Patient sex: F
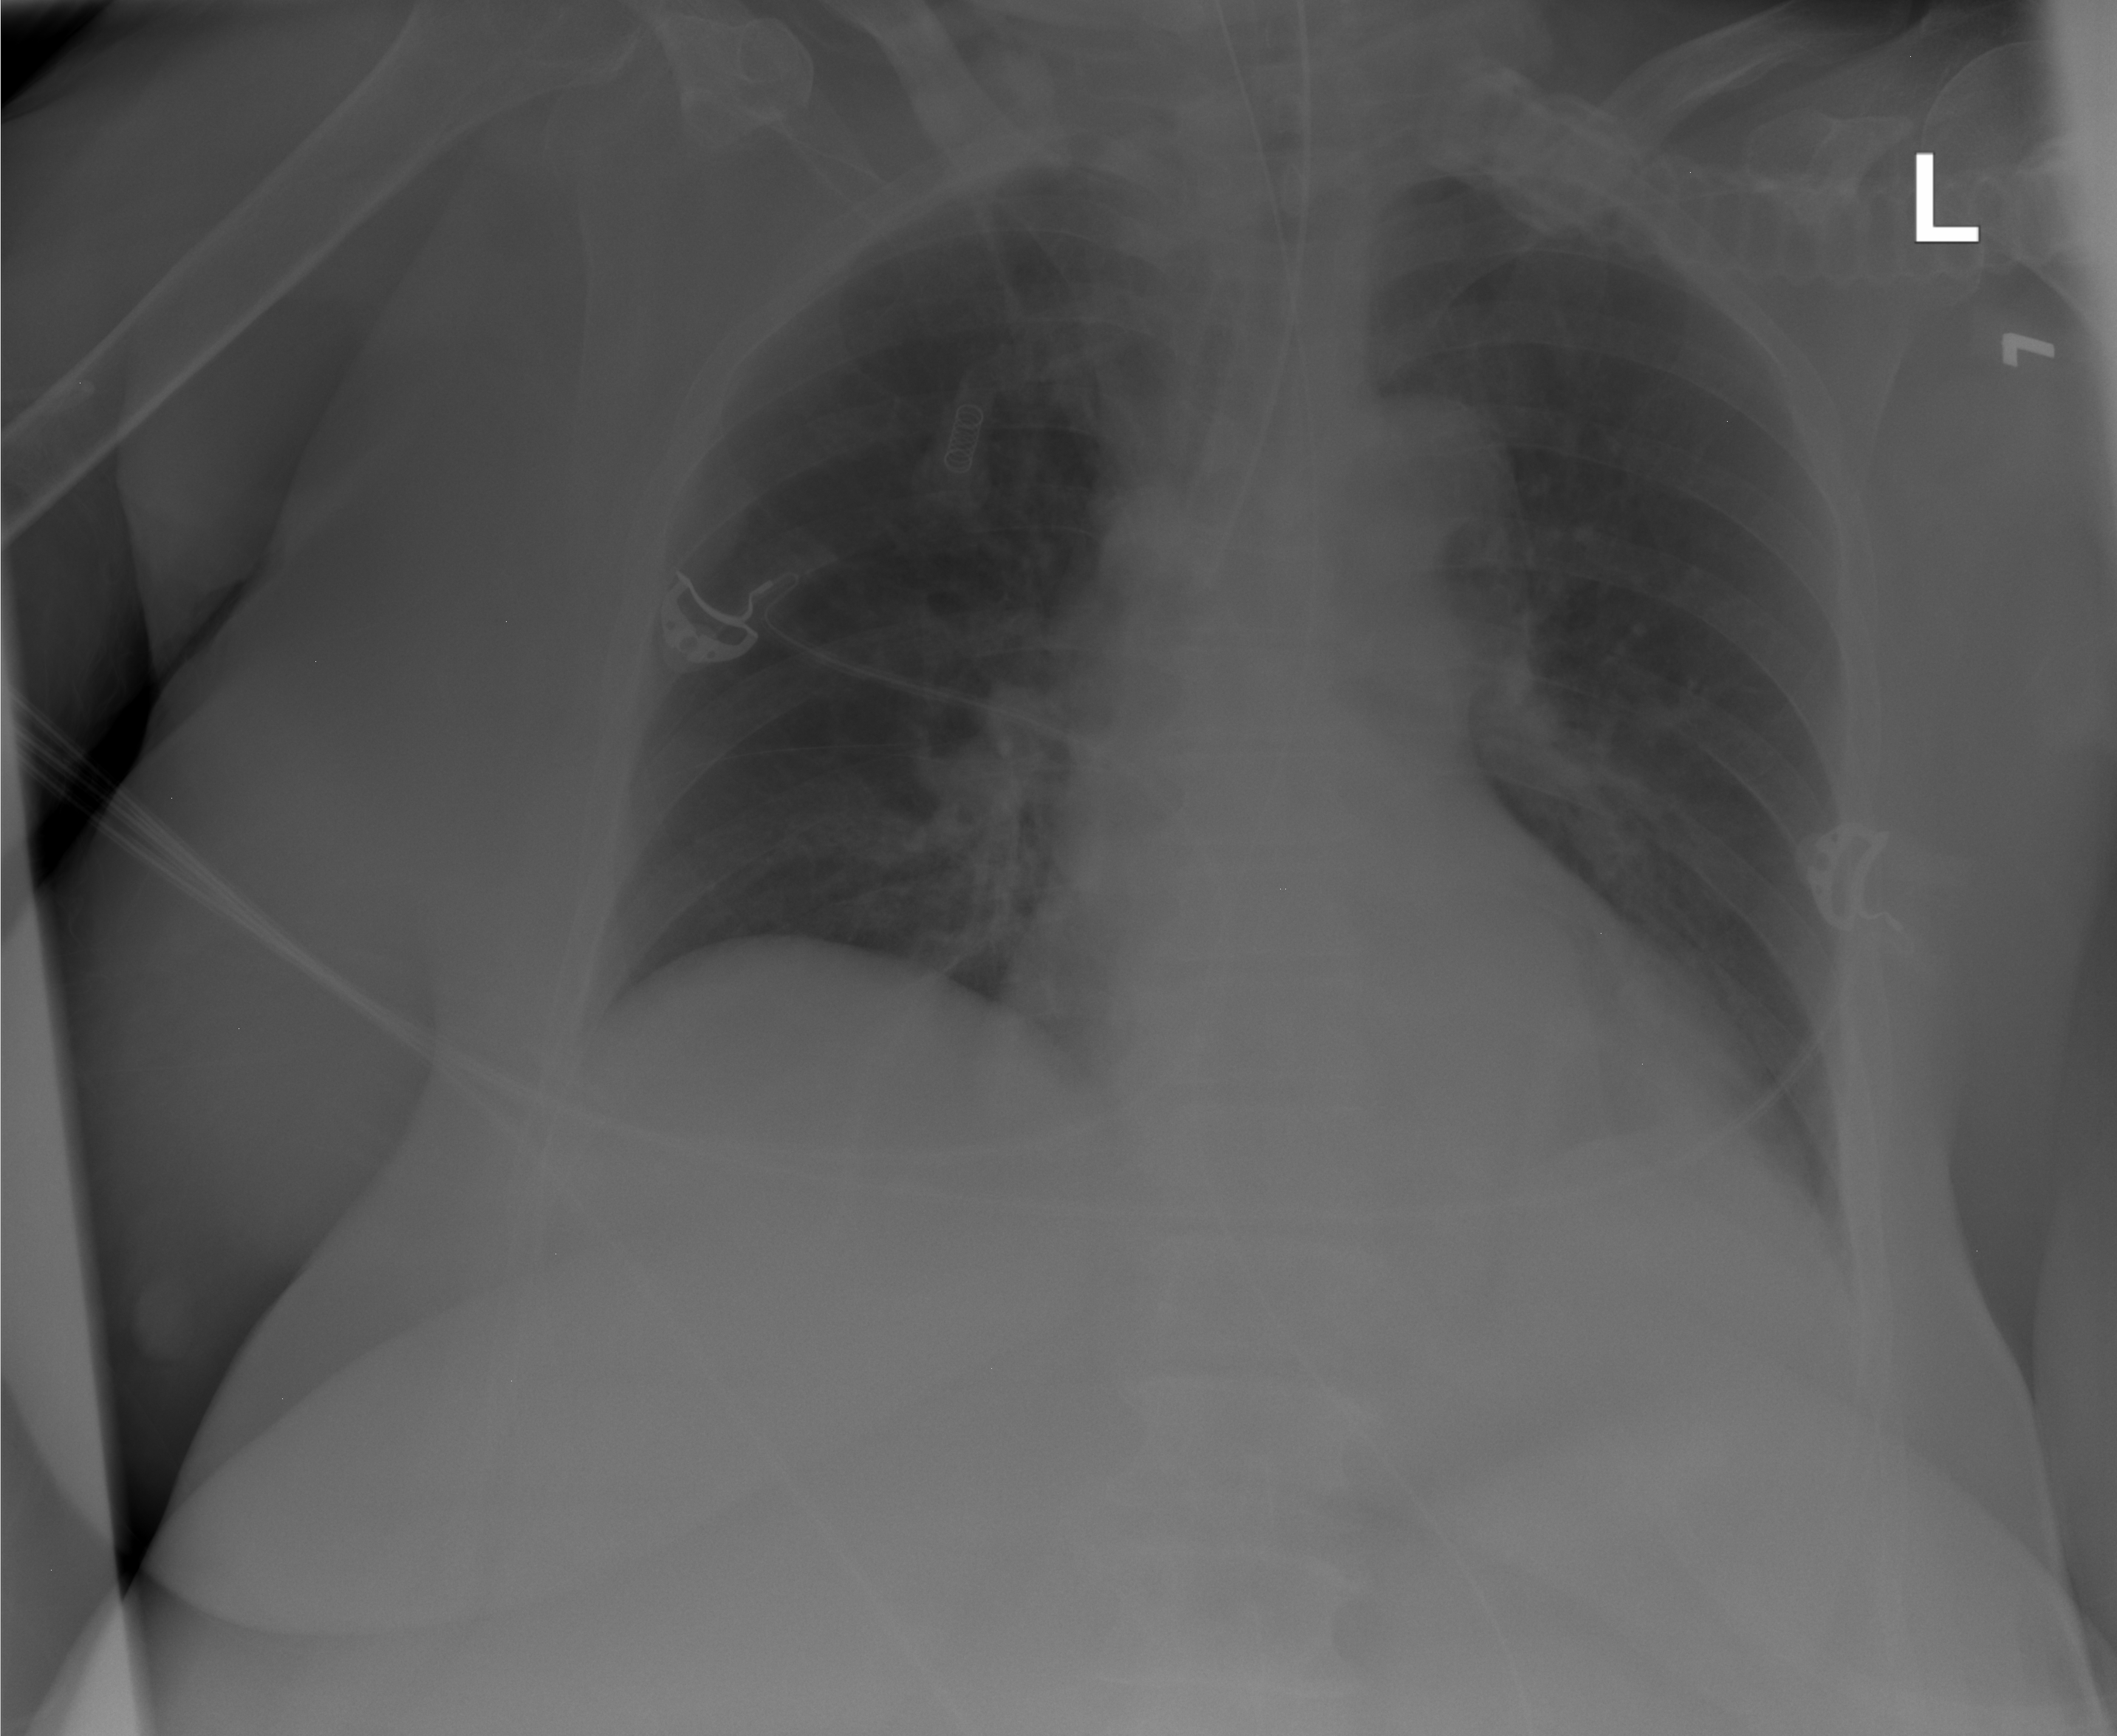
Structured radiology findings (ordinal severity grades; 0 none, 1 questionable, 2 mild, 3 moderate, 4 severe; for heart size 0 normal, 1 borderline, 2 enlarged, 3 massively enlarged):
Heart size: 0
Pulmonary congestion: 2
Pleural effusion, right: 0
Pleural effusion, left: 0
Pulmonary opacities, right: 0
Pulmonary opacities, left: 0
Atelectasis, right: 1
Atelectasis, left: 1